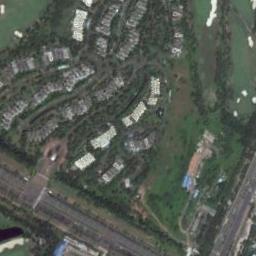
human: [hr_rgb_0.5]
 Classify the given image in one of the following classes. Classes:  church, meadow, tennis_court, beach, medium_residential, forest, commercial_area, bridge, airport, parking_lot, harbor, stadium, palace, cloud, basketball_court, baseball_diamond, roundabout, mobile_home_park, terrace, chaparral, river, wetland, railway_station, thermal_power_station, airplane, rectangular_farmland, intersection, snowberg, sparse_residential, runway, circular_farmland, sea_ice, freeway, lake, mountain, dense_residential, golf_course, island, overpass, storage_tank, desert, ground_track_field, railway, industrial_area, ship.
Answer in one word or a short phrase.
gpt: golf_course